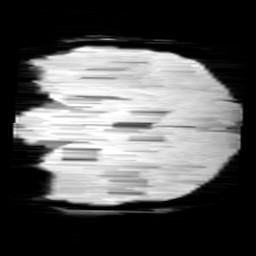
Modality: minIP
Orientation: coronal
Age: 11
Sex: male
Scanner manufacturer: siemens
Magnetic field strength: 3 T
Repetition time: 0.027 s
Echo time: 0.02 s